Interaction volume radius: 10 \u00c5
Interaction volume height: 10 \u00c5
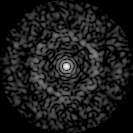
Disorder parameter: 0.8409